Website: crate-barrel
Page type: newsletter-management
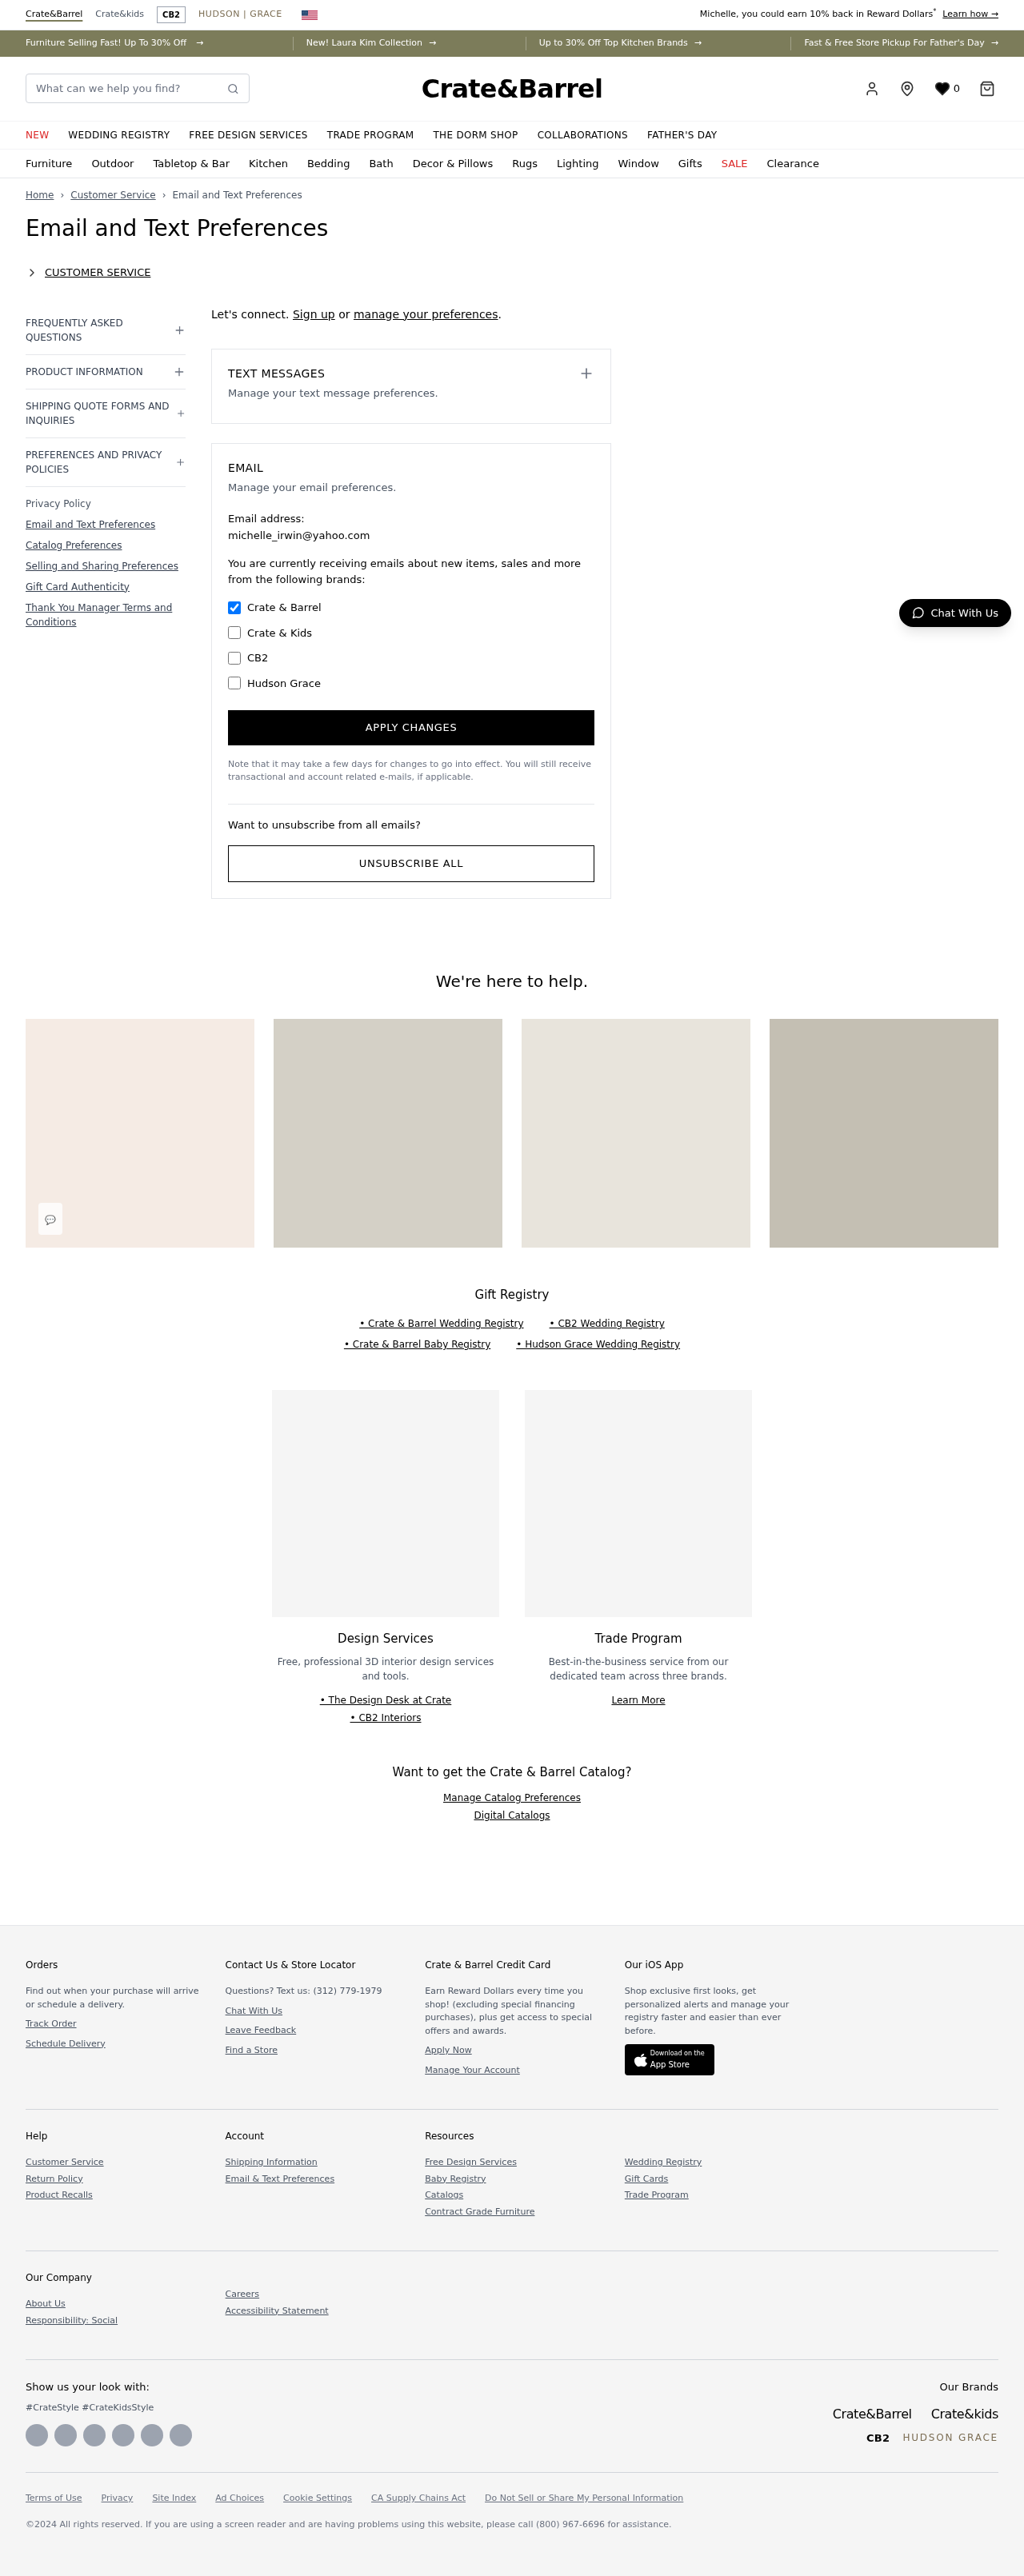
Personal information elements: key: PII_EMAIL
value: michelle_irwin@yahoo.com
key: PII_FIRSTNAME
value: Michelle
Search elements: key: HEADER_SEARCH
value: What can we help you find?
Other elements: key: WISHLIST_COUNT
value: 0